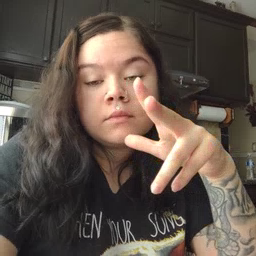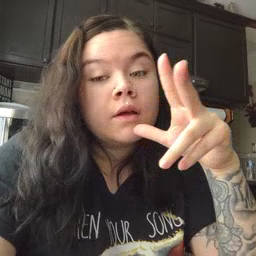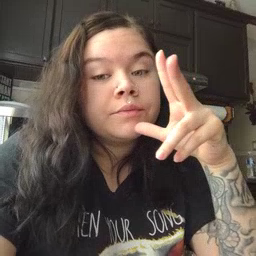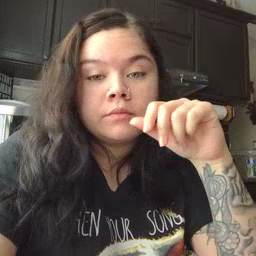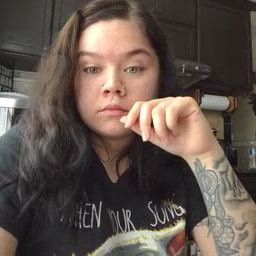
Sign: hen